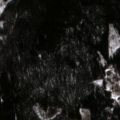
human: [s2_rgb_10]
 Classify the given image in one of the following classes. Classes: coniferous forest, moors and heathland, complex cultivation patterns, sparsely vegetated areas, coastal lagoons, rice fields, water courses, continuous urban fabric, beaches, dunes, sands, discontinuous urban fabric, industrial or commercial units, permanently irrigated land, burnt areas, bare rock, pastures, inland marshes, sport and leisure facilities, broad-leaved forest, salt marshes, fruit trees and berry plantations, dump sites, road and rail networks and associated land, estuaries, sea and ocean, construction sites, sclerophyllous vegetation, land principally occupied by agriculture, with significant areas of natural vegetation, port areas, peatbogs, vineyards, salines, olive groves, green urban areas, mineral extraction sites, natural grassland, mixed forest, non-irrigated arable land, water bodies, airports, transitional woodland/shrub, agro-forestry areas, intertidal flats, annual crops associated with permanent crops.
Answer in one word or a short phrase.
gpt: land principally occupied by agriculture, with significant areas of natural vegetation, coniferous forest, mixed forest, transitional woodland/shrub